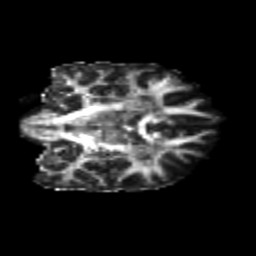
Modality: FA
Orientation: coronal
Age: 24
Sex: female
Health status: healthy
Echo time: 0.074 s